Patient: sex F, age 52
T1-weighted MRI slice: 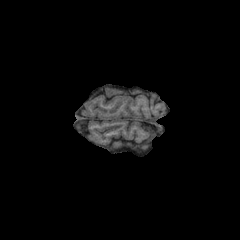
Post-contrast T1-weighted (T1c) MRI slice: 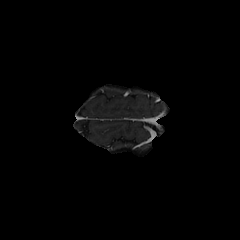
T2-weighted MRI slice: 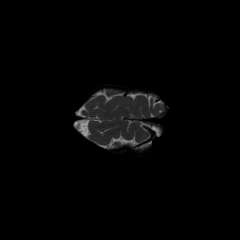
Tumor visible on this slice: no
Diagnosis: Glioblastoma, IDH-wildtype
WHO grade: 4